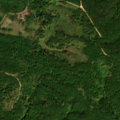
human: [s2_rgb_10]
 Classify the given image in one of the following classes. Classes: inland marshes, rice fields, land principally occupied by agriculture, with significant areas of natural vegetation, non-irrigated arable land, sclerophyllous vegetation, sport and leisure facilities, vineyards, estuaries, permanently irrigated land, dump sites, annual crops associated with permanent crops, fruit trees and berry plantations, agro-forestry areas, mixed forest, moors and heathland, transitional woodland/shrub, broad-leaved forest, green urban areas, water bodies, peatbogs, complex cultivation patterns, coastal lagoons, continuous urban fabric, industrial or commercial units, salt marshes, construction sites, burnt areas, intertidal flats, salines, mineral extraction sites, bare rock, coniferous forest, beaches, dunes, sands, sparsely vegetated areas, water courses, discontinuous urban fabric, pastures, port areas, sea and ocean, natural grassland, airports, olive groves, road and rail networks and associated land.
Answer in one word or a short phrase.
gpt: broad-leaved forest, transitional woodland/shrub